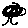
Label: tree